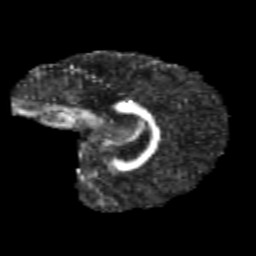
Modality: FA
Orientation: sagittal
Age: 10
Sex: female
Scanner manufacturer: siemens
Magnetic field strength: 3 T
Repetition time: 3.8 s
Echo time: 0.07 s